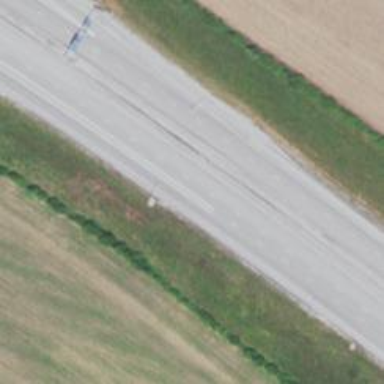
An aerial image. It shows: Motorway junction.